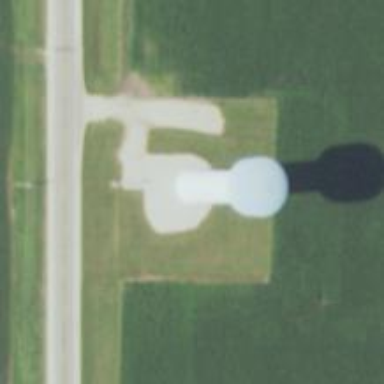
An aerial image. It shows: Water tower that is man-made.